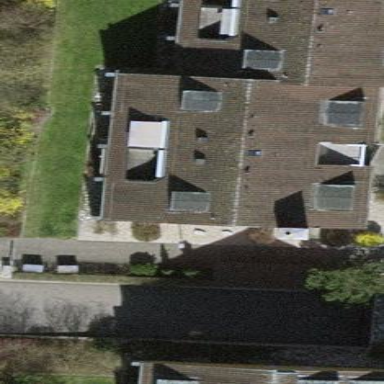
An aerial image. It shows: Residential building.